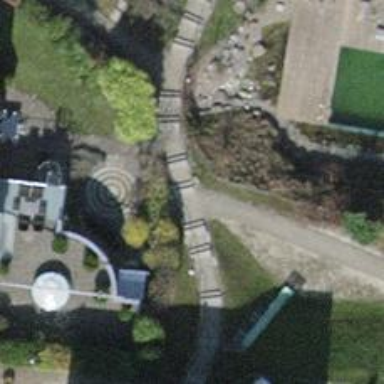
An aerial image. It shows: Road with steps.